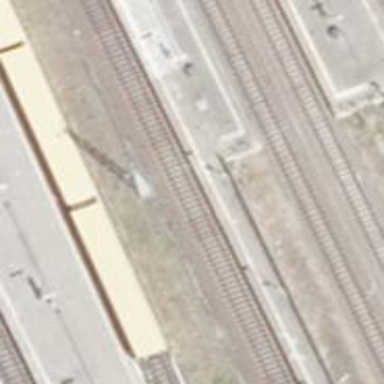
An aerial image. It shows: Milestone along the railway with catenary mast.